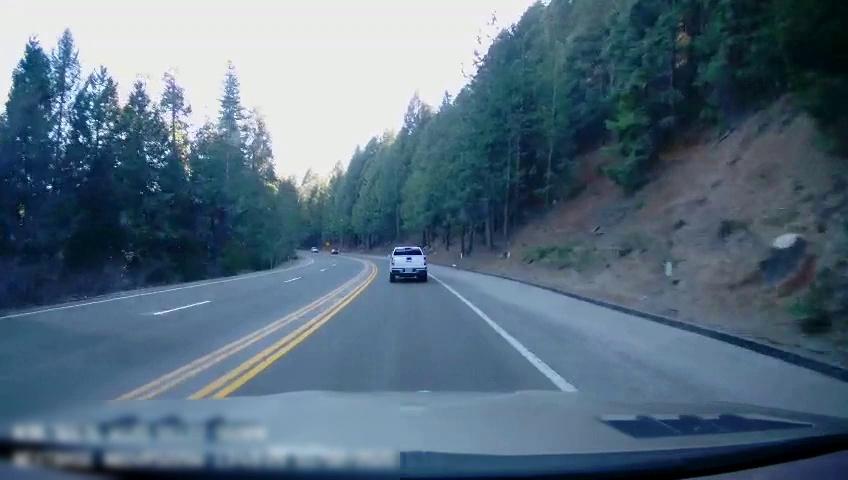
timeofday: Day
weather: Sunny
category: Drivable Space
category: Vehicles | Truck
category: Lanes | Alternate Lane
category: Lanes | Current Lane
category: Lanes | Current Lane
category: Lanes | Opposite Lane
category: Lanes | Opposite Lane
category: Lanes | Opposite Lane
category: Lanes | Opposite Lane